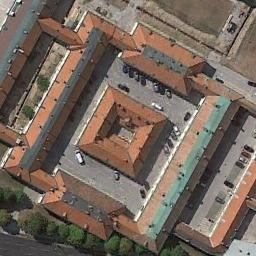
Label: palace